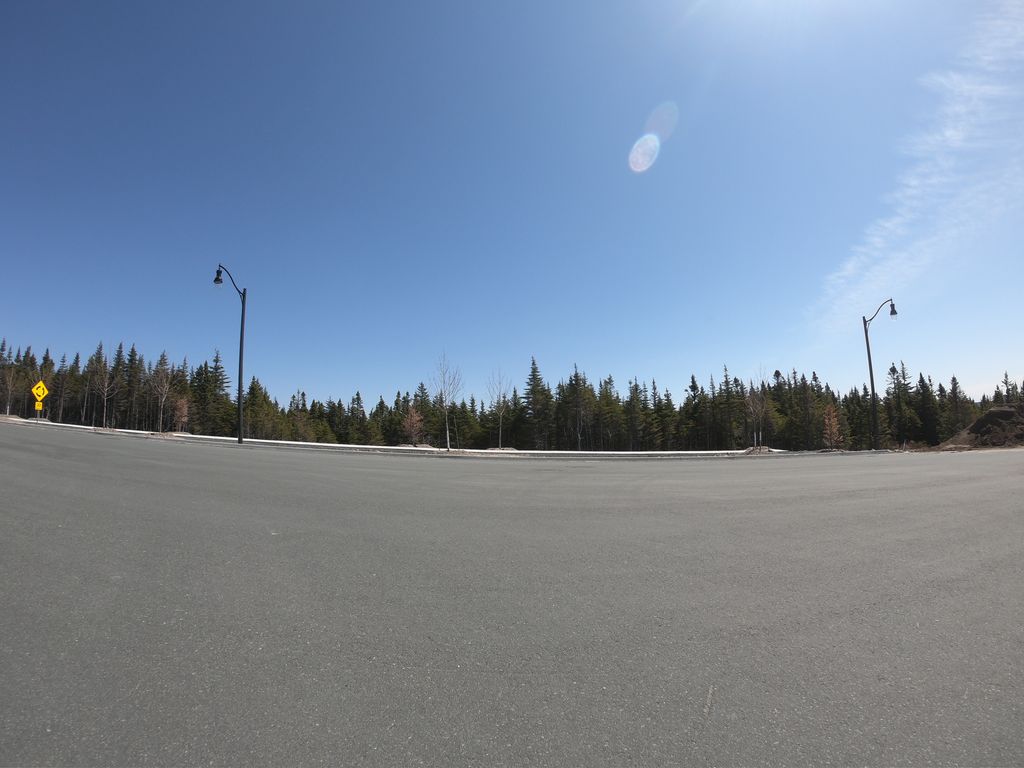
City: st_johns